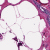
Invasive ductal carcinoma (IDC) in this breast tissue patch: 0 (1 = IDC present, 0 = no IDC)